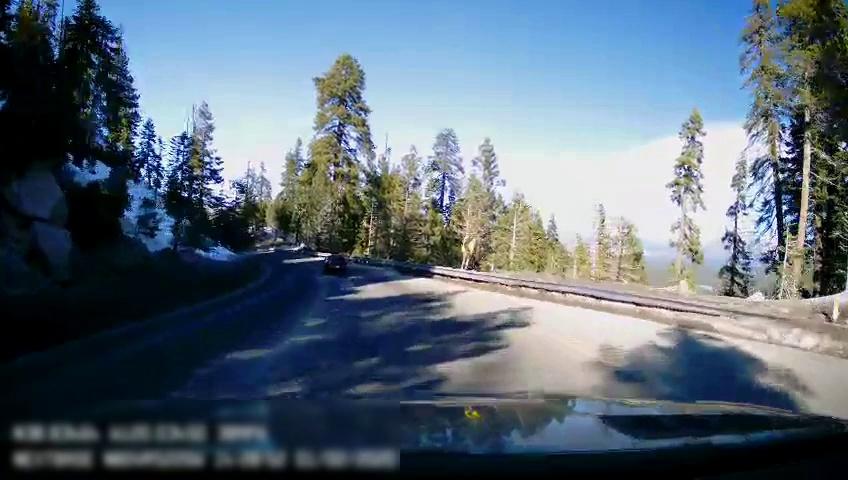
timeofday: Day
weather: Sunny
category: Drivable Space
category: Vehicles | Car
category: Lanes | Opposite Lane
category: Traffic | Signs
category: Traffic | Signs